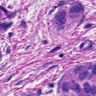
Metastatic tissue present: yes